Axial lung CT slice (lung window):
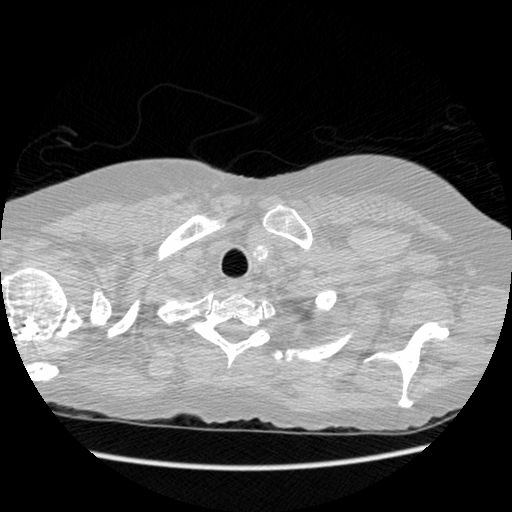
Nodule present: no